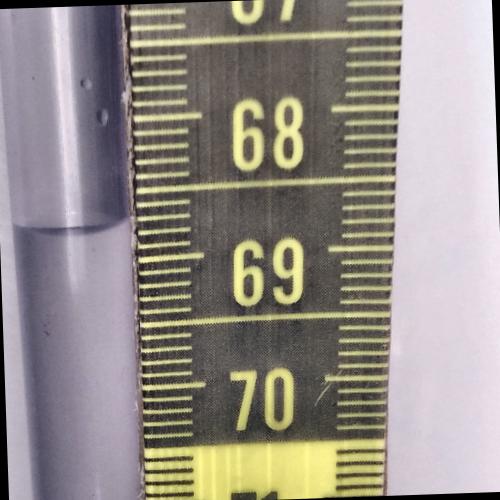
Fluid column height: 68.7 cm